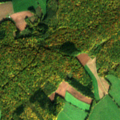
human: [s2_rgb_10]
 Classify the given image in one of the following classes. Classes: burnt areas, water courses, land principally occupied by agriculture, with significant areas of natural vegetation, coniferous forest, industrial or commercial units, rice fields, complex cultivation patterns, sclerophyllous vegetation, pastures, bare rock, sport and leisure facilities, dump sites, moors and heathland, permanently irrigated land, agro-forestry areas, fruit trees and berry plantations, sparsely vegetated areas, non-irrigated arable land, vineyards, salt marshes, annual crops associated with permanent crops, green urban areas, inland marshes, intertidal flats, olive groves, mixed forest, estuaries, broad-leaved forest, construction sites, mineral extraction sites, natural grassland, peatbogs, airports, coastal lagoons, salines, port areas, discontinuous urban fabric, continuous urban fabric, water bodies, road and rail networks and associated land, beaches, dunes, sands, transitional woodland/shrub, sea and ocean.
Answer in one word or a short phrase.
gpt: non-irrigated arable land, pastures, land principally occupied by agriculture, with significant areas of natural vegetation, broad-leaved forest